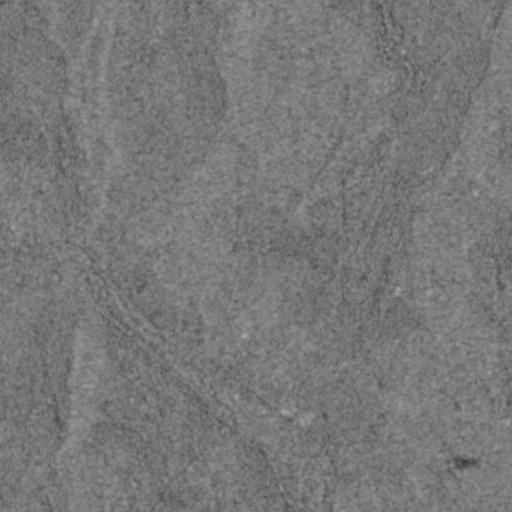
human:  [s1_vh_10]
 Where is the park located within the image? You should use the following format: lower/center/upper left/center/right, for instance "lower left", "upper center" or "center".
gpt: The park is located in the center left of the image.
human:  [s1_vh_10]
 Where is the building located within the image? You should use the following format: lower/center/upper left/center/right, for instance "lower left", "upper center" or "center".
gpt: The building is located in the center left of the image.
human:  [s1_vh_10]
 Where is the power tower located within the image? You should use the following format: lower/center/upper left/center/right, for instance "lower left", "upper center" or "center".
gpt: There is no power tower in the image.

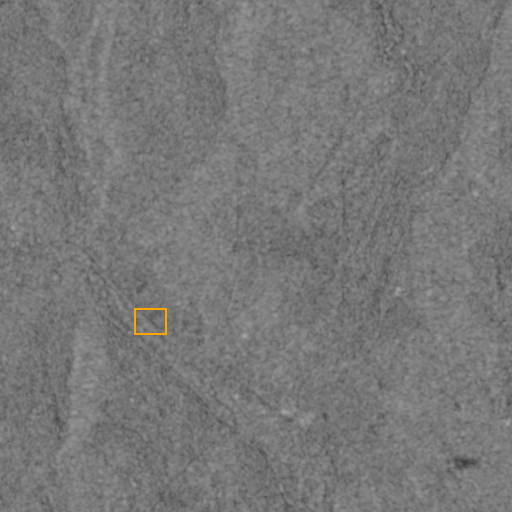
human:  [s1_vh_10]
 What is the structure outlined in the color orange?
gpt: The structure outlined in orange is a park.
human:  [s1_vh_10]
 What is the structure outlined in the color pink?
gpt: There is no pink outline.